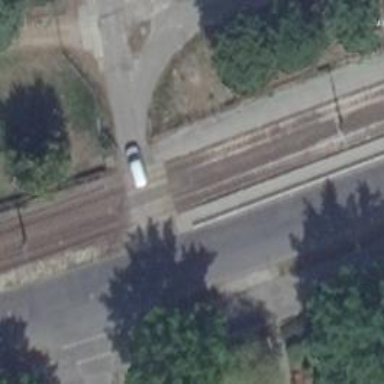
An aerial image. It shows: Tram stop.